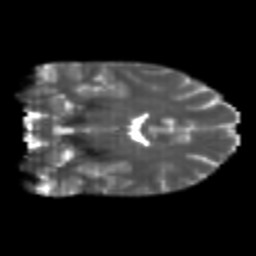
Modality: T2w
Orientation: coronal
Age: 24
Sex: female
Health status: healthy
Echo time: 0.074 s